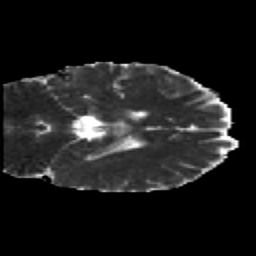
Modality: MD
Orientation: coronal
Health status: healthy
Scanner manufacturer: siemens
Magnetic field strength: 3 T
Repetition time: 12 s
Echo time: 0.092 s